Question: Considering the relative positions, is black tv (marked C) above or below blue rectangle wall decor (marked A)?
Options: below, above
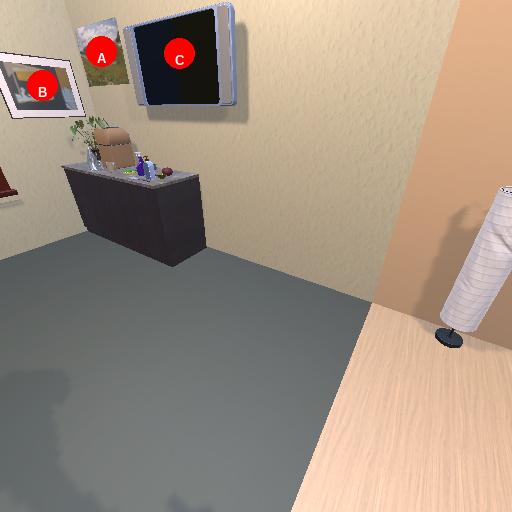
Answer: below